Question: I am using new-relic and for my website, the homepage is taking 8 seconds on average to be fully loaded. The network requests are fast, but the dom and page rendering are whats slowing it down. I have google +, facebook, twitter share buttons and bxslider.
When I run it in my browser it takes 2-4 seconds. I am not very familiar with how to optimize frontend performance. I am pretty shocked it is taking that long.
If anyone could give me tips to speed it up; that would be great.
I tried to figure out how to use google chrome profiler tool, but it says 80% idle.
The website is <URL>

- - -
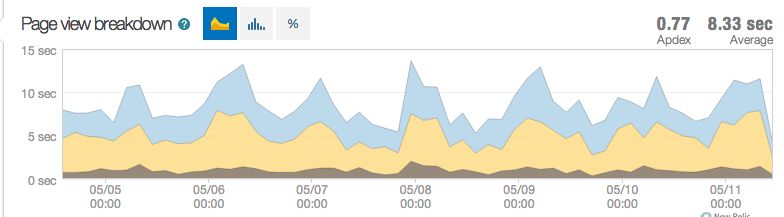
Answer: I think the profiling tool you are using might have issues. In my PC (Windows 7, Chrome 34.0.1847.131) your website loaded in more or less 2 seconds. So i run some tests with various tools to see what is going on.
1. Pingdom As you can see the load time is 1.2 seconds and your site is 85% faster of all tested sites. The most load time is taken by plusone.js which is 247ms and jquery.bxslider.js?v=1.0 , jquery.fitvids.js?v=1.0 , jquery.slicknav.min.js?v=1.0 , functions.js?v=1.0 each of them take 227ms. Time spent per Content: -Script 39.44% -Image 37.75% -HTML 12.67% -Other 7.45% -CSS 2.69% Time spent per Domain -phppointofsale.com 51.40% -apis.google.com 8.01% -www.facebook.com 6.80% -themes.googleuser... 5.83% -static.xx.fbcdn.net 4.01% -other 23.95% Here you can see the results by yourself.
2. GTmetrix This tool gives your pageload 3secs Here you can see the results by yourself.
3. Loadimpact This tool also gives(as the first one) a load time of 1.3secs. Here you can see the result by yourself
---
Now the are some technics that you can use to speed up your site. Based on the previous tools i would suggest specific for your site:
1. Minify CSS Example:Your CSS could be minified to this and you have 25% size reduction.
2. Specify image dimensions Example:<img class="feature-img scale" src="img/multiple_devices.png" alt=""> is missing width and height attributes
3. Minify JavaScript. Example: Your JS could be minified to this and you have 44% size reduction.
4. Make fewer HTTP requests This page has 22 external Javascript scripts. Try combining them into one. This page has 8 external stylesheets. Try combining them into one.
5. Leverage browser caching Some cacheable resources (as this one) have a short freshness lifetime. Specify an expiration at least one week in the future.
6. Add Expires headers There are 44 static components (as this one) without a far-future expiration date
These and many more information you can get tehm from the links provided.